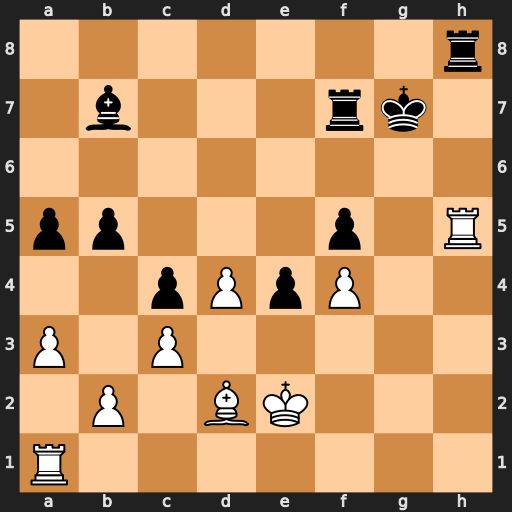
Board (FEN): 7r/1b3rk1/8/pp3p1R/2pPpP2/P1P5/1P1BK3/R7
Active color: w
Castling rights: -
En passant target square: -
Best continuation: Rg1+ Kf6 Rxh8